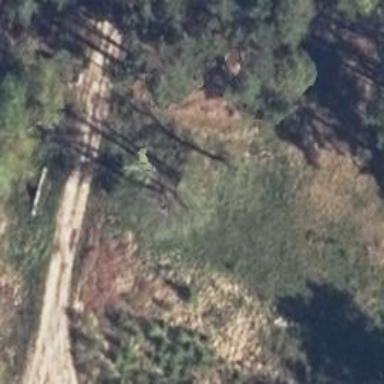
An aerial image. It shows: Hunting stand.